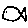
Label: fish